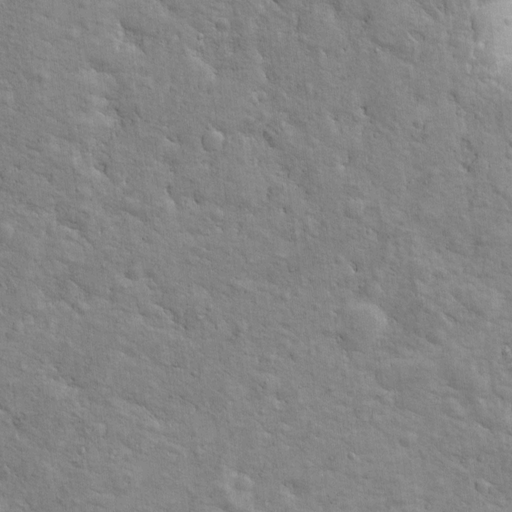
Objects detected: cone